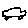
Label: car